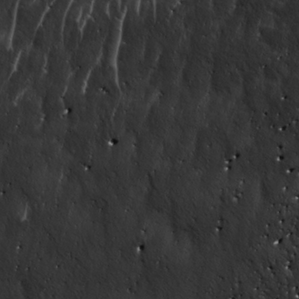
Label: non_frost